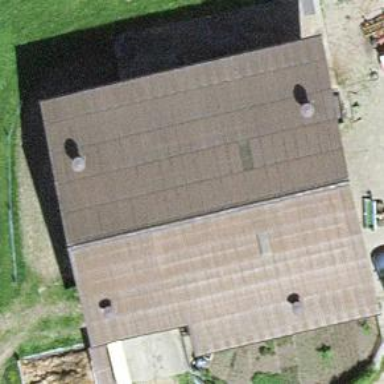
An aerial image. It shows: Simple house.